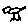
Label: bird